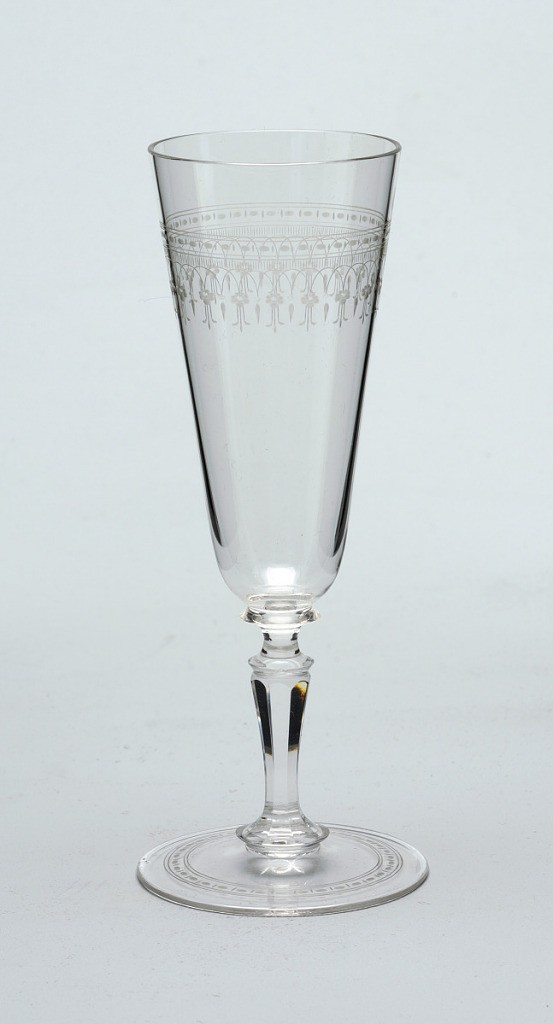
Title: No. 168
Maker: Ludwig Lobmeyr, Austrian, 1829 - 1917
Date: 1871
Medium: Mouth-blown crystal, facet-cut and polished
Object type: Champagne flute
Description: Mouth-blown crystal champagne flute, partly facet-cut and polished, with a dainty floral engraved border.